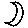
Label: moon